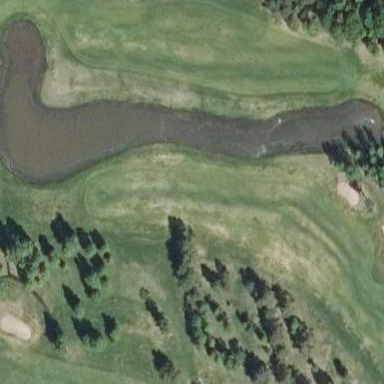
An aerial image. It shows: Grassy area designated as golf fairway.